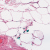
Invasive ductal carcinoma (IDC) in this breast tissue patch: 0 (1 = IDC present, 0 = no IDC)